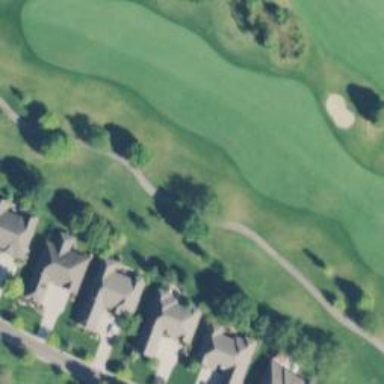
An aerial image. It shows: Asphalt path within golf course area.